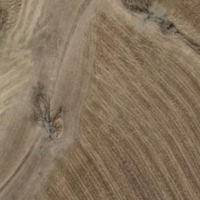
EUNIS habitat code: 14
Species observed at this site:
Capreolus capreolus